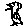
Label: bird